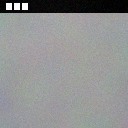
Screen state: on